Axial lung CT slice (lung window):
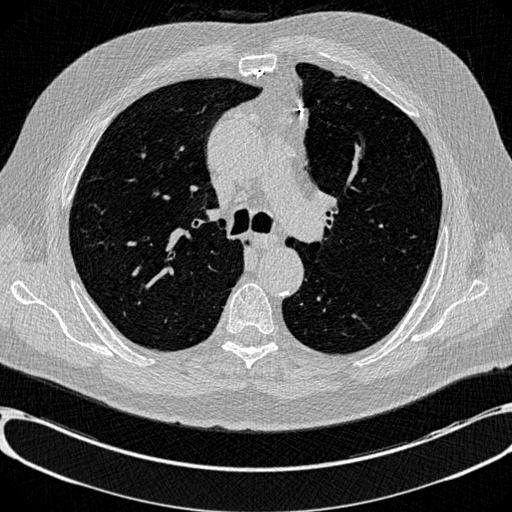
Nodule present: no